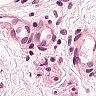
Metastatic tissue present: no